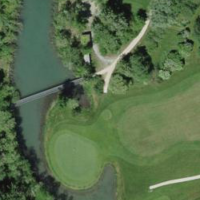
EUNIS habitat code: 53
Species observed at this site:
Aculepeira ceropegia
Certhia familiaris
Calopteryx virgo